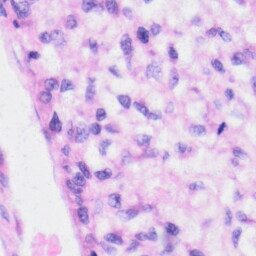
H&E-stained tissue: Liver